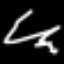
Label: squiggle